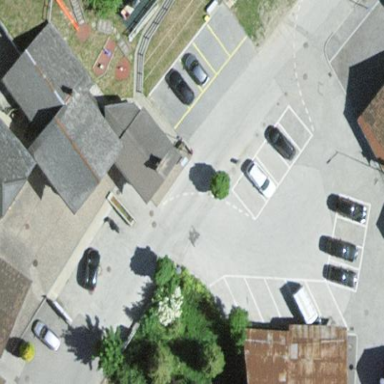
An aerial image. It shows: Parking area with surface.